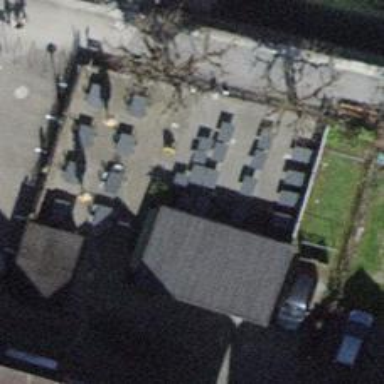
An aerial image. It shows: Restaurant.